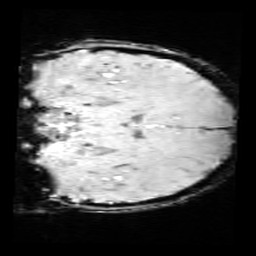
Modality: SWI
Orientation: coronal
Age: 10
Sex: male
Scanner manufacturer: siemens
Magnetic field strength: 3 T
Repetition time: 0.027 s
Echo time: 0.02 s